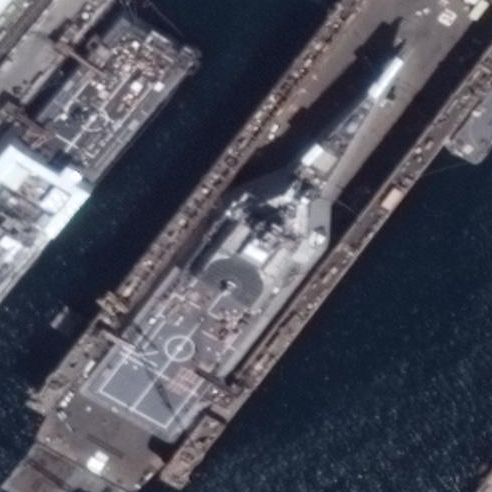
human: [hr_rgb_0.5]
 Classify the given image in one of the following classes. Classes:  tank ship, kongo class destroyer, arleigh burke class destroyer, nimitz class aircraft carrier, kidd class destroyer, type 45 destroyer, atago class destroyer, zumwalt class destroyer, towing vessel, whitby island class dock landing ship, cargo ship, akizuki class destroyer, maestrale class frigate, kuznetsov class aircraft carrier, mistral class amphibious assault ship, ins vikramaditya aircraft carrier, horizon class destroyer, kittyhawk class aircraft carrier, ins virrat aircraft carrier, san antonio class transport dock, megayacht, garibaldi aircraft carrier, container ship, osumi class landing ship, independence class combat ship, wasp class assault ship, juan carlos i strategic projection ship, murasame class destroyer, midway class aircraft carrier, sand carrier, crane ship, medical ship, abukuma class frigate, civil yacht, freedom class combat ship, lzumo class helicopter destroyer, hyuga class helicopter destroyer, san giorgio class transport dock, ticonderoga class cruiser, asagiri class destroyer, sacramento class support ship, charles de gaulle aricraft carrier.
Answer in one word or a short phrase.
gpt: Independence class combat ship